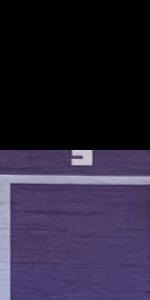
Label: Empty